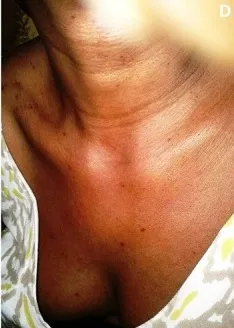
Right thigh.
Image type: medical_photograph (skin_photograph)